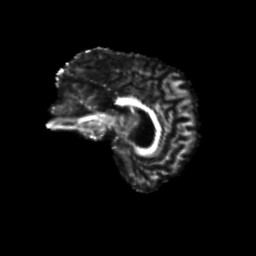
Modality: FA
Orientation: sagittal
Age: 37
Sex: male
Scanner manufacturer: siemens
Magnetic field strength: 3 T
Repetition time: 8.6 s
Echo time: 0.095 s